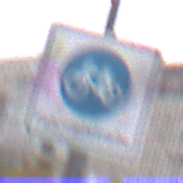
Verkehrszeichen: BeginnFahrradstrasse
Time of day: Midday
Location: Outdoor (Urban)
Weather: Overcast
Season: NotSpecified
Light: Natural